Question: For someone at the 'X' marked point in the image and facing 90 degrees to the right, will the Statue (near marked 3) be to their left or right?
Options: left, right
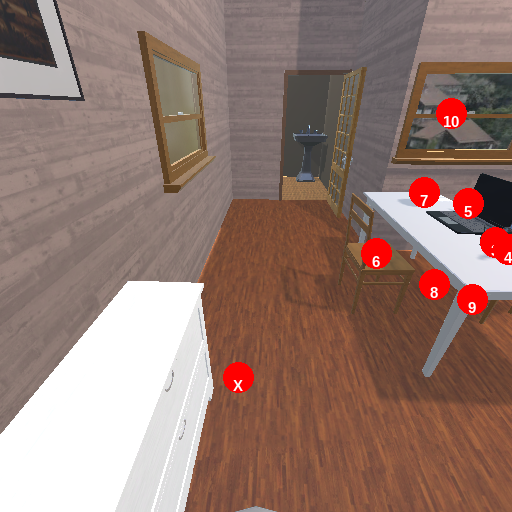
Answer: left